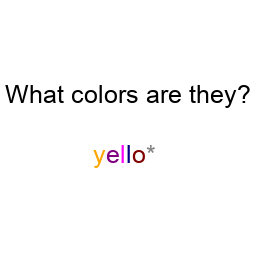
Color: orange, purple, magenta, navy, maroon, gray
Color name shown: yellow
Background color: white
Question text color: black